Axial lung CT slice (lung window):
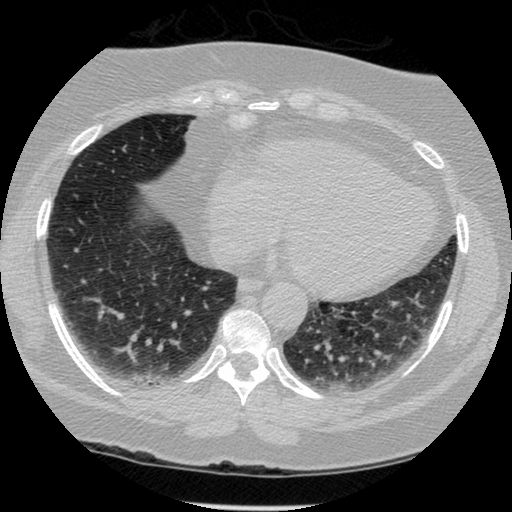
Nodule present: no